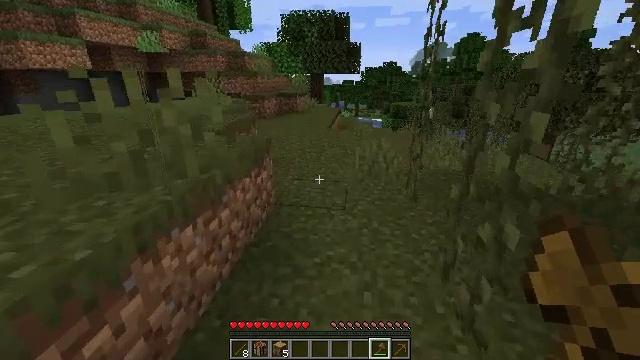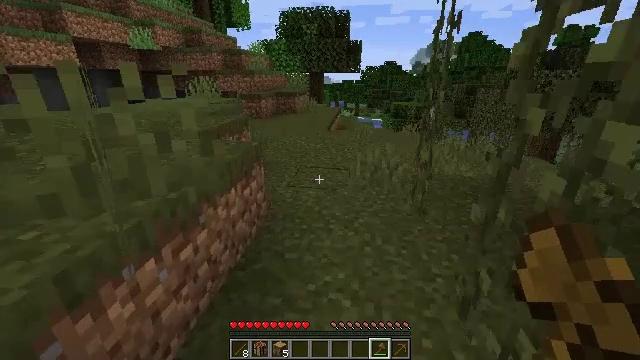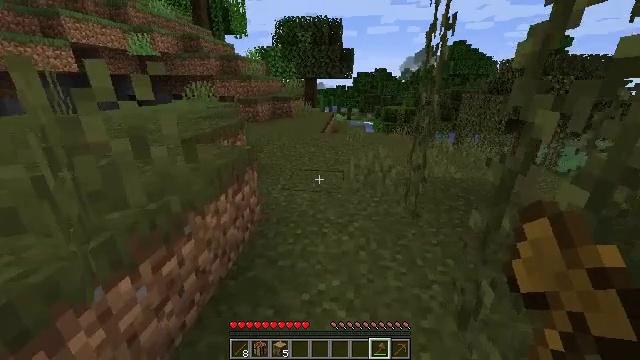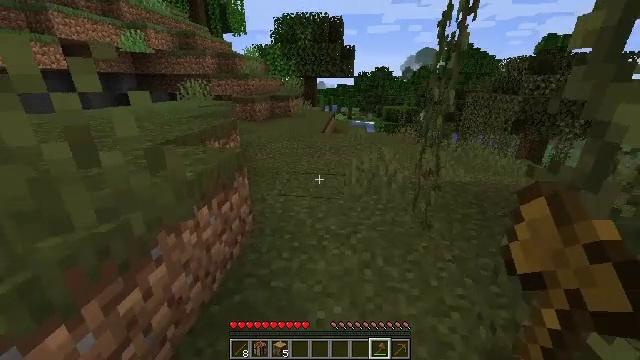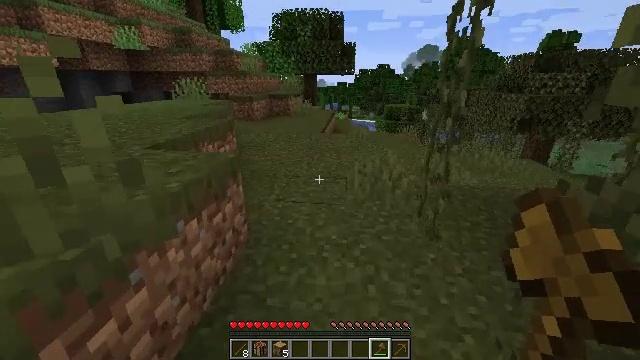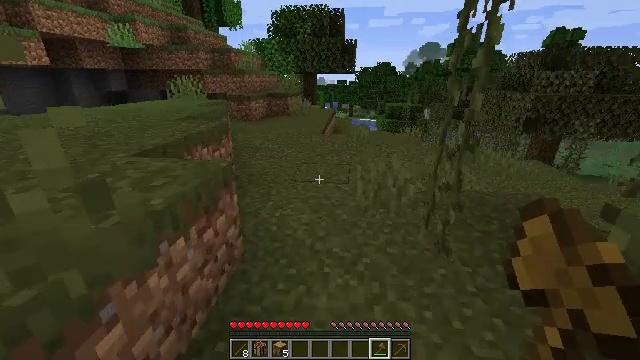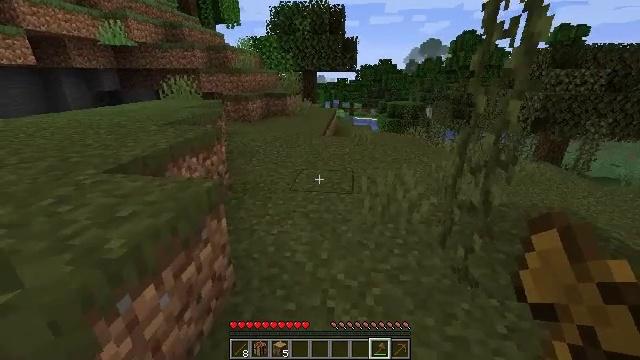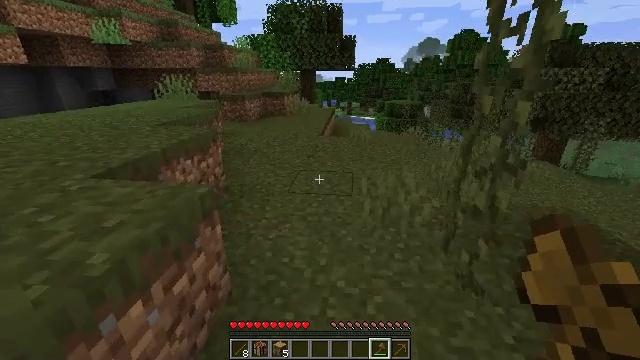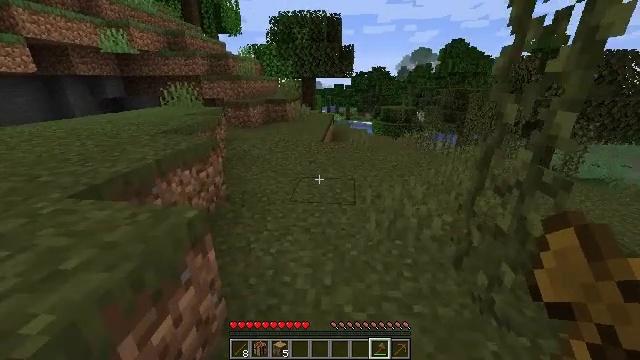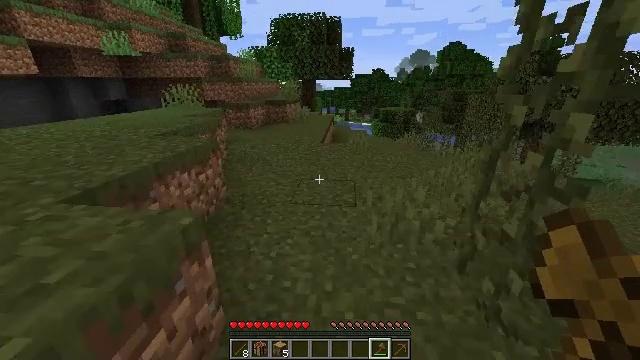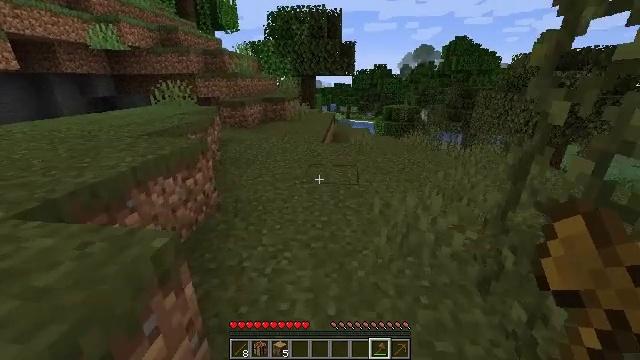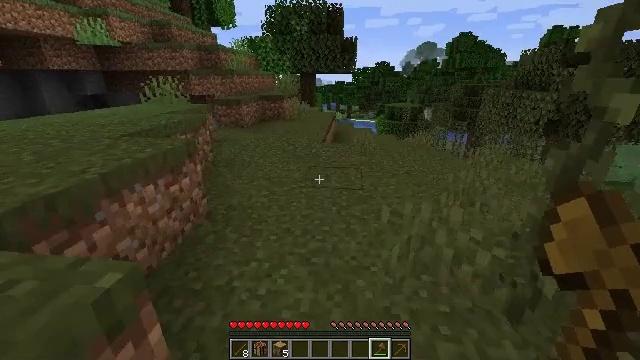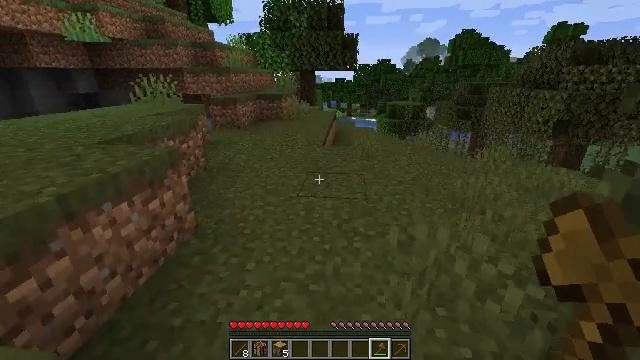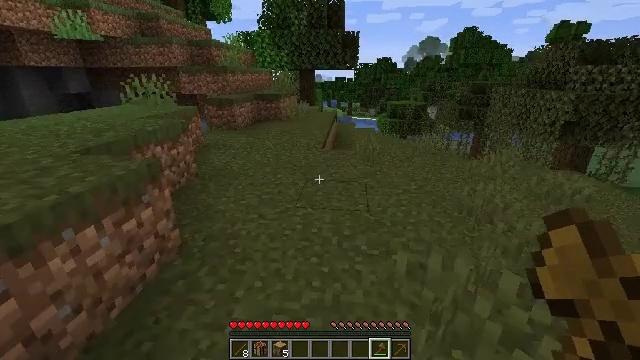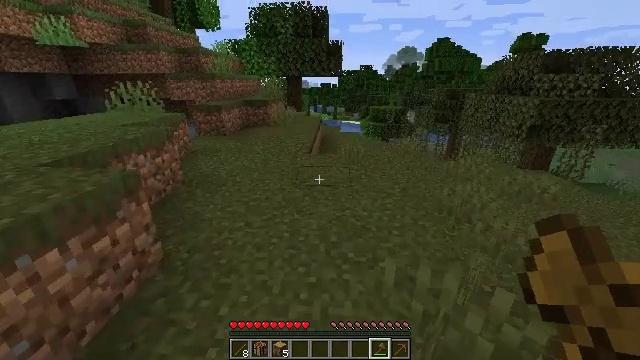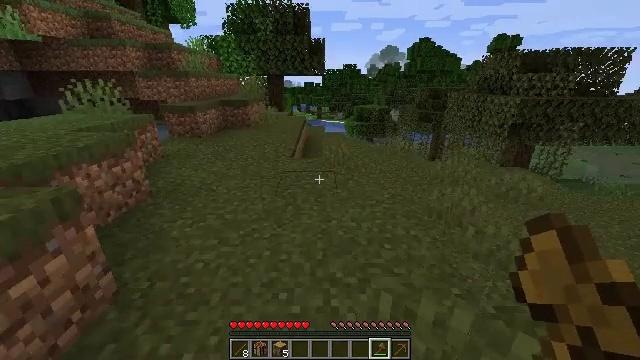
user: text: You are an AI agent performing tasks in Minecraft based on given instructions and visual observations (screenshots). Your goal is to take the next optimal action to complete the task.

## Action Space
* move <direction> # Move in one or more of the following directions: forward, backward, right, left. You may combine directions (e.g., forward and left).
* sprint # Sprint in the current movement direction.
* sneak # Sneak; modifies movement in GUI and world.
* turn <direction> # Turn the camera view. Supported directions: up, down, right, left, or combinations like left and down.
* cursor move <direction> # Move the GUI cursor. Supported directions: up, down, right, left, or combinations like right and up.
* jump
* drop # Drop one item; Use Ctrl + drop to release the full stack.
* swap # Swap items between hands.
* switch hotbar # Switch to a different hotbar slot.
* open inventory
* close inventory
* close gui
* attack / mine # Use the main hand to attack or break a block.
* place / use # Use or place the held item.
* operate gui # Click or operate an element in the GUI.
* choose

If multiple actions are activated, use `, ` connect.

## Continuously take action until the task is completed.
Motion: motion action
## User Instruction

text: Pick the delicate lily of the valley flower.
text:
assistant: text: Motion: move forward
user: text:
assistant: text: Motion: move forward, turn right
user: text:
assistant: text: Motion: move forward
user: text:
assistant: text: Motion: move forward
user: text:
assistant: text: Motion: move forward
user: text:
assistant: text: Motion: move forward
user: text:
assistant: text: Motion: move forward
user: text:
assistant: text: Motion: move forward
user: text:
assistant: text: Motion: move forward
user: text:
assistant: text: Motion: move forward
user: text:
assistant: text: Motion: move forward
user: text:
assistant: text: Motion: move forward
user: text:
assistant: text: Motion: move forward
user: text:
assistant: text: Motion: move forward, turn right
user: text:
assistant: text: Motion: move forward, turn right
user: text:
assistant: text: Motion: move forward
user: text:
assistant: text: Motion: move forward
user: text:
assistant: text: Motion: no_op
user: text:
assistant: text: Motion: no_op
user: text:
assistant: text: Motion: move forward
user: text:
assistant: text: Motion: move forward
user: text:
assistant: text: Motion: move forward
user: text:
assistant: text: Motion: no_op
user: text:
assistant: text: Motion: move forward
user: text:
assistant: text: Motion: move forward
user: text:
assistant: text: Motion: move forward
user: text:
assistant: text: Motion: move forward
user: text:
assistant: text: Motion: move forward
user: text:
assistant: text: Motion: move forward
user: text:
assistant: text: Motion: move forward